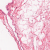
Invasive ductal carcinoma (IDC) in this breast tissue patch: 0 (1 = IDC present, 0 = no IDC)